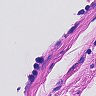
Metastatic tissue present: no